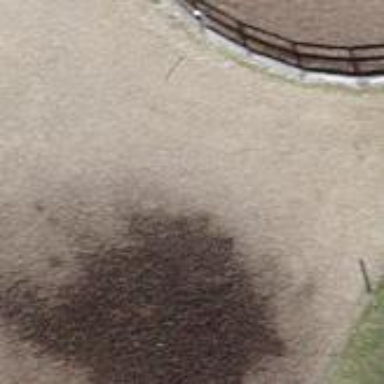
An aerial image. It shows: Equestrian pitch for leisure land activities.